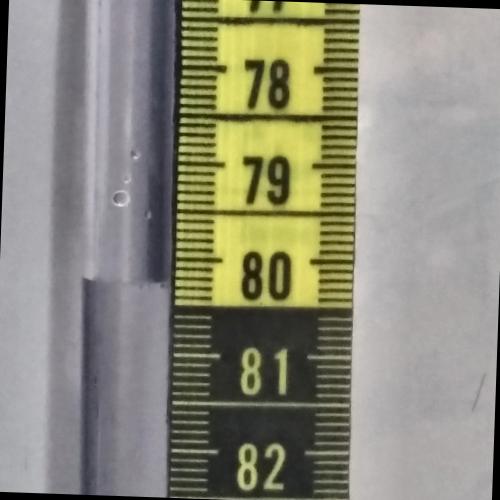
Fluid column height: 80.2 cm